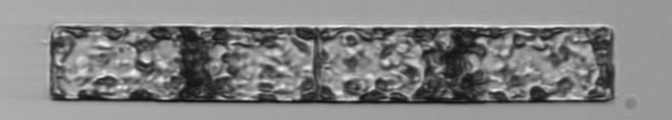
Label: Guinardia_flaccida